Question: Hi I am having an issue with the button panel in jQuery Datepicker. I am using the date picker in JQGrid and the top of the datepicker is not displaying correctly

If the button panel displayed correctly I wouldn't care that it's there but its not. My code explicitly sets it to false so it should not be visible.
'''
{
name: 'ExpirationDate', index: 'ExpirationDate', editable: true, editrules: { required: true }, editoptions: {
dataInit: function (el) {
$(el).datepicker({
showButtonPanel: false,
dateFormat: "dd-mm-yy",
changeYear: true,
changeMonth: true,
minDate: '+2D'
});
}
}
},
'''
Thanks in advance.
The more I look into this problem it is looking like this is a CSS issue, but I can't see any files missing. I'm using MVC4 and my scripts are bundled as follows
'''
using System.Web.Optimization;
public static class BundleConfig
{
public static void RegisterBundles(BundleCollection bundles)
{
bundles.Add(new StyleBundle("~/content/css/MasterCss")
.Include("~/content/bootstrap.css")
.Include("~/content/bootstrap-responsive.css")
.Include("~/content/css/site.css"));
bundles.Add(new StyleBundle("~/content/jquery.jqGrid/jqgridcss")
.Include("~/content/jquery.jqGrid/ui.jqgrid.css"));
bundles.Add(new StyleBundle("~/content/themes/base/jqueryuicss")
.Include("~/content/themes/base/jquery.ui.theme.css")
.Include("~/content/themes/base/jquery.ui.css"));
bundles.Add(new ScriptBundle("~/Scripts/MasterScripts")
.Include("~/Scripts/jquery-{version}.js")
.Include("~/Scripts/jquery-ui-{version}.js")
.Include("~/Scripts/i18n/grid.locale-en.js")
.Include("~/Scripts/jquery.jqGrid.js")
.Include("~/Scripts/bootstrap.js"));
bundles.Add(new ScriptBundle("~/Scripts/Validation")
.Include("~/Scripts/jquery.validate.js")
.Include("~/Scripts/jquery.validate.unobtrusive.js")
.Include("~/Scripts/App/referencedata.validation.js"));
bundles.Add(new ScriptBundle("~/Scripts/Index")
.Include("~/Scripts/App/splash.js"));
}
}
'''
and the bundles are called in the following layout
'''
<!DOCTYPE html>
<html lang="en">
<head>
<meta charset="utf-8" />
<title>@ViewBag.Title - ReferenceDataManagement </title>
@Styles.Render("~/content/css/MasterCss")
@Styles.Render("~/content/jquery.jqGrid/jqgridcss")
@Styles.Render("~/content/themes/base/jqueryuicss")
</head>
<body>
<div class="container" style="max-width: 100% ;min-width: 1235px">
<div class="row"> @RenderPage("~/Views/Shared/_Header.cshtml") </div>
<div class="row"> @RenderPage("~/Views/Shared/_menu.cshtml") </div>
<div class="row"> @RenderBody() </div>
<div class="row"> @RenderPage("~/Views/Shared/_Footer.cshtml") </div>
</div>
@Scripts.Render("~/Scripts/MasterScripts")
@RenderSection("scriptholder", false)
@MiniProfiler.RenderIncludes(RenderPosition.Right, false, false, 15, true)
</body>
</html>
'''
The HTML output where the scripts are generated when the code is ran is
'''
<script src="/Scripts/jquery-1.9.1.js"></script>
<script src="/Scripts/jquery-ui-1.10.1.js"></script>
<script src="/Scripts/i18n/grid.locale-en.js"></script>
<script src="/Scripts/jquery.jqGrid.js"></script>
<script src="/Scripts/bootstrap.js"></script>
<script src="/Scripts/App/CodeListGrid.js" type="text/javascript"></script>
<script async type="text/javascript" id="mini-profiler" src="/mini-profiler-resources/includes.js?v=xwYPDDH1blvqmxgsBweNC++H7CFU3KGQ+zFcVlJPsXw=" data-version="xwYPDDH1blvqmxgsBweNC++H7CFU3KGQ+zFcVlJPsXw=" data-path="/mini-profiler-resources/" data-current-id="e19ebd5a-9b81-40f9-993a-545cd8dfc3ce" data-ids="e19ebd5a-9b81-40f9-993a-545cd8dfc3ce" data-position="right" data-trivial="false" data-children="false" data-max-traces="15" data-controls="true" data-authorized="true" data-toggle-shortcut="Alt+P" data-start-hidden="false"></script>
'''
This code is directly before the tag. From looking at the examples datepicker mine should look a lot neater and be smaller. I checked my custom css by removing it and I still had the same error so I left it out of this post.
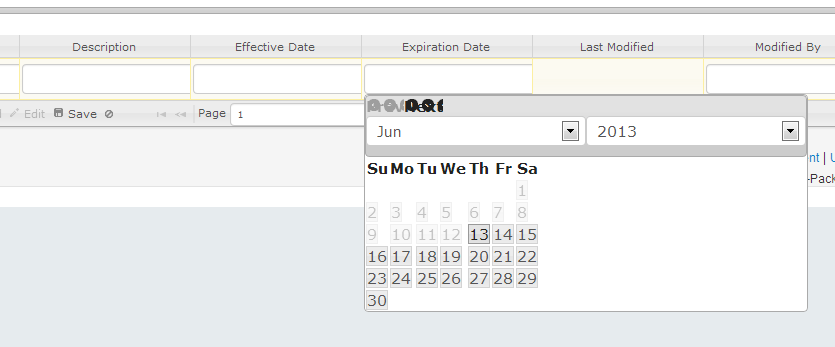
Answer: This was definatly a css issue, I downloaded a new Jquery Ui theme and selected datepicker and added it to my project. Everything started to work after that and I have a nice new color scheme.
I would imagine that the datepicker css was not included properly in my css but I don't want to go through the css of the base jquery ui and figure out if it was included or not.